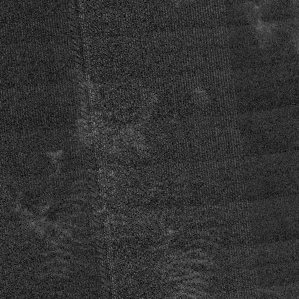
Label: frost